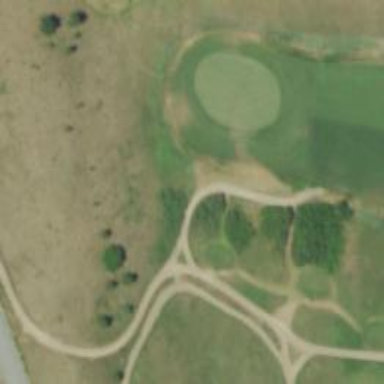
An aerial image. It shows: Path for both roads and golfers.